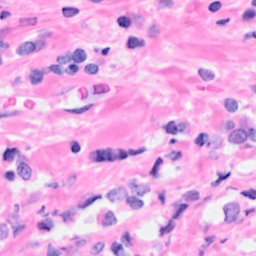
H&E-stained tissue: Breast